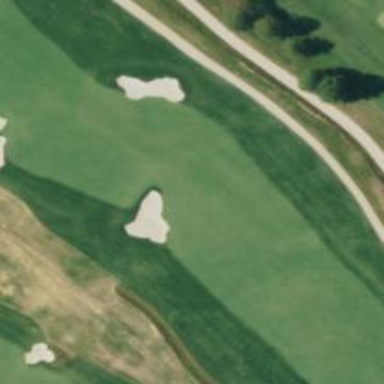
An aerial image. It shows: Golf hole.